Question: I want to layout my controls in the following way

and somehow I have failed with it till now.. Here is what I have tried till now:
'''
<div style="">
<label style="float: left">
Products:</label>
<ol style="list-style: decimal">
<li id="product" style="margin-left: 10px">
<select style="float: left; width: 100px;">
<option>Product A</option>
<option>Product B</option>
<option>Product C</option>
</select>
<input type="text" value="40" style="width: 20px; float: left;" />
<a style="float: left;">Delete</a> </li>
<li id="product" style="margin-left: 10px">
<select style="float: left; width: 100px;">
<option>Product A</option>
<option>Product B</option>
<option>Product C</option>
</select>
<input type="text" value="40" style="width: 20px; float: left;" />
<a style="float: left;">Delete</a> </li>
</ol>
</div>
'''
Can you please help? Thanks.
<URL>
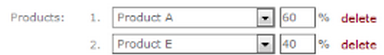
Answer: Chop that image in columns, you will see, content is aligned in columns. Create columns, use DIV's containing all/both rows, and align them in one row.
'''
<div class="column labels">
<div class="row">Products:</div>
</div>
<div class="column numbers">
<div class="row">1.</div>
<div class="row">2.</div>
</div>
<div class="column inputs">
<div class="row"><input type="text" /></div>
<div class="row"><input type="text" /></div>
</div>
'''
After that, set .column with CSS float parameter and fixed width for each of .labels, .number, .inputs and so on...